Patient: sex M, age 70
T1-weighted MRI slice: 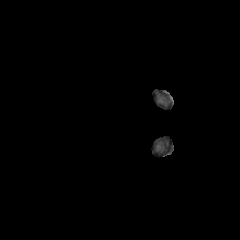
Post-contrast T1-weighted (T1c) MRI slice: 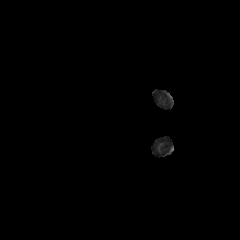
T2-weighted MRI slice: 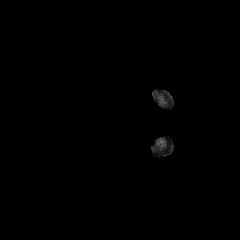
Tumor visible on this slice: no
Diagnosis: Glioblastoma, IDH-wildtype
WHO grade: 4